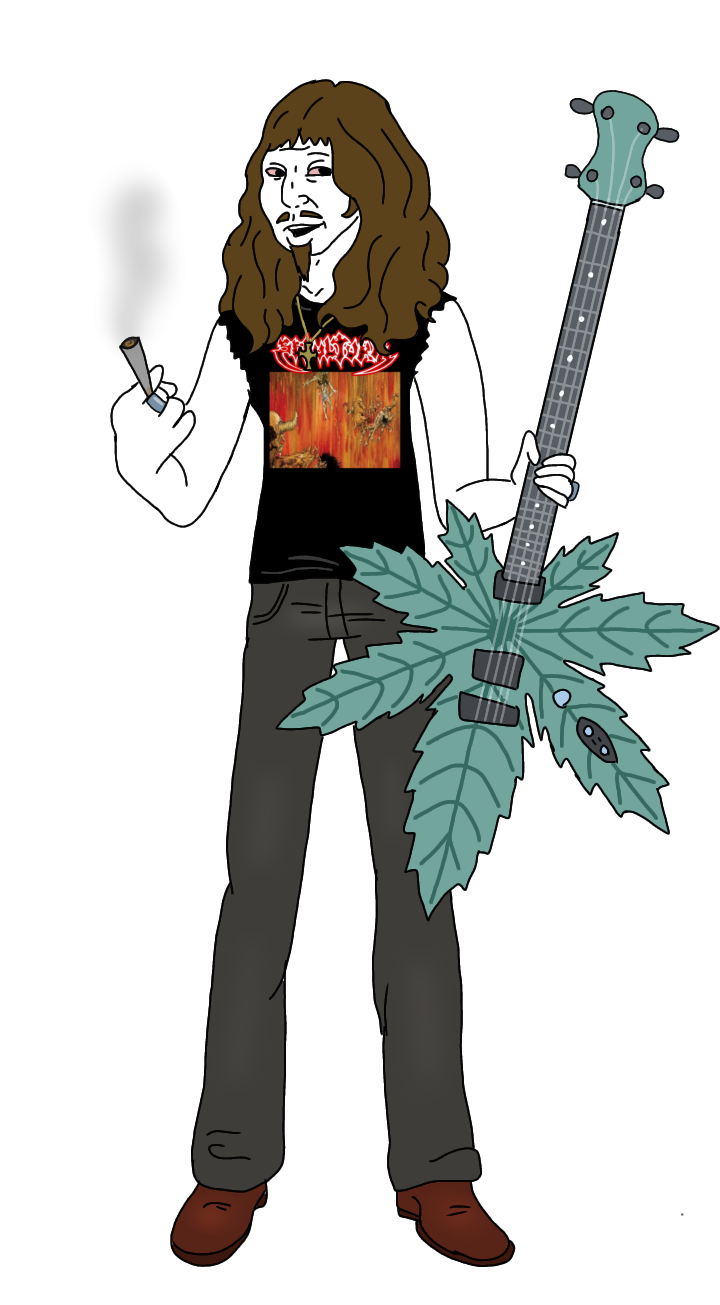
Label: 5_Groomer